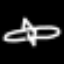
Label: airplane